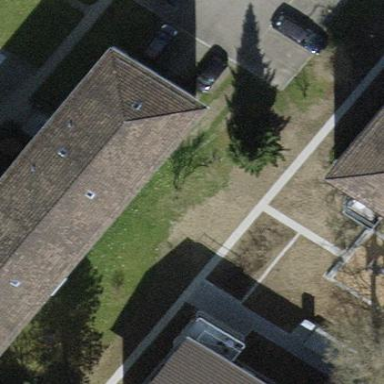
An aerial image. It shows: Building with apartments featuring tiled roof.